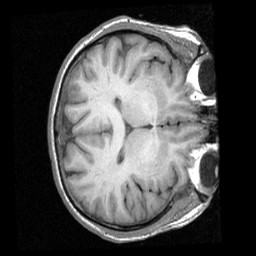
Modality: T1w
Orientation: axial
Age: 39